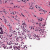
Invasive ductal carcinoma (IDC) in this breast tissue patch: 0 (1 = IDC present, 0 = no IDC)